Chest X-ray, PA view. Patient: 63 years old, sex M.
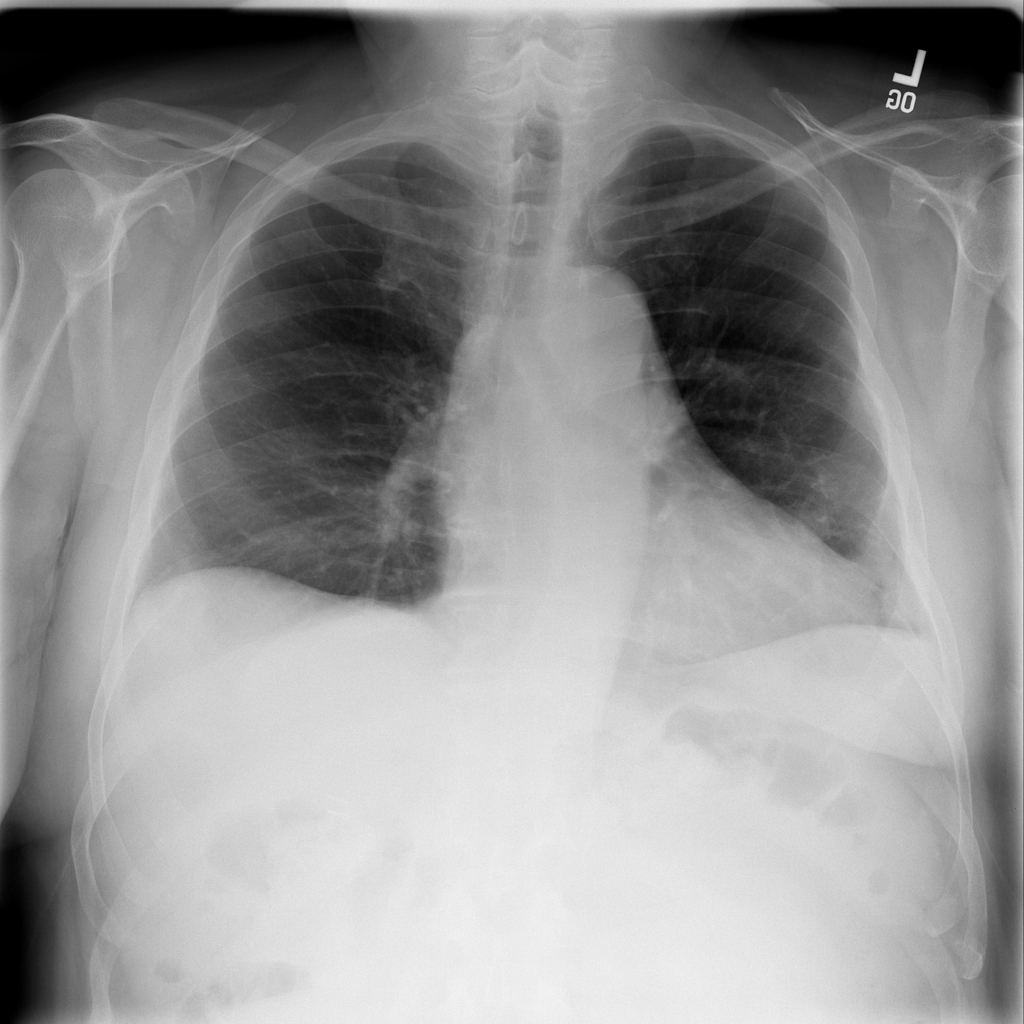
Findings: Infiltration, Mass